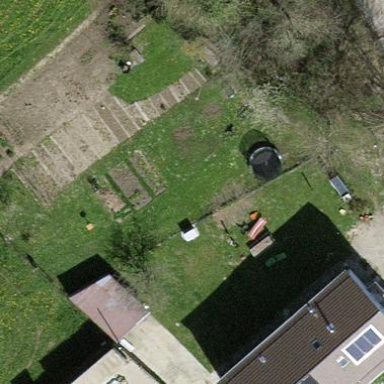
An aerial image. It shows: Allotments area.